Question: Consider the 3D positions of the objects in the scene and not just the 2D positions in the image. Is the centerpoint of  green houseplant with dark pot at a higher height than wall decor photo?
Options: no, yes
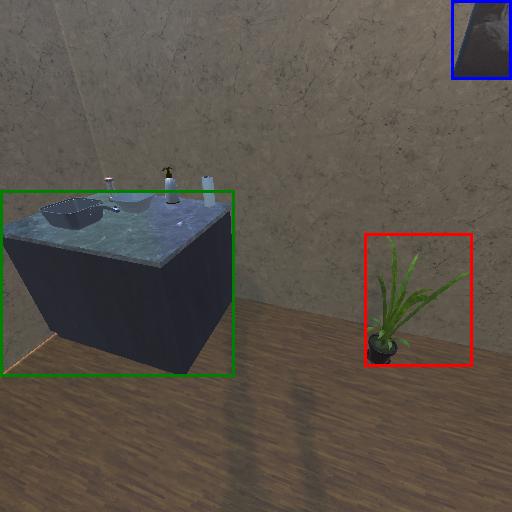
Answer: no